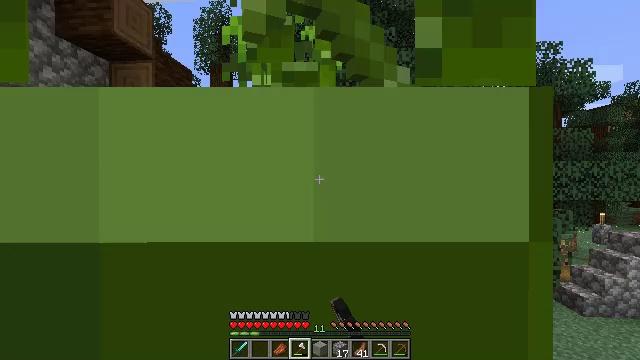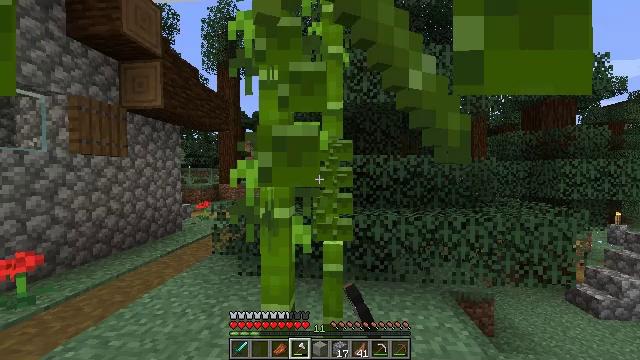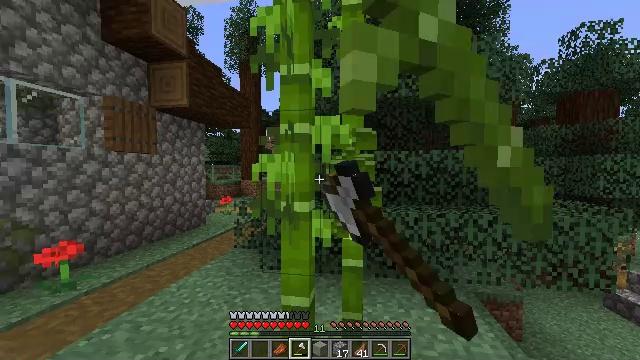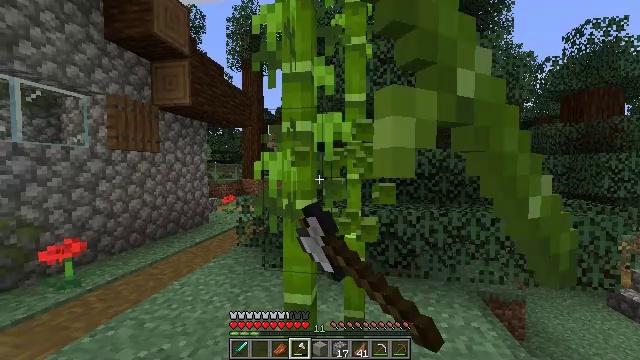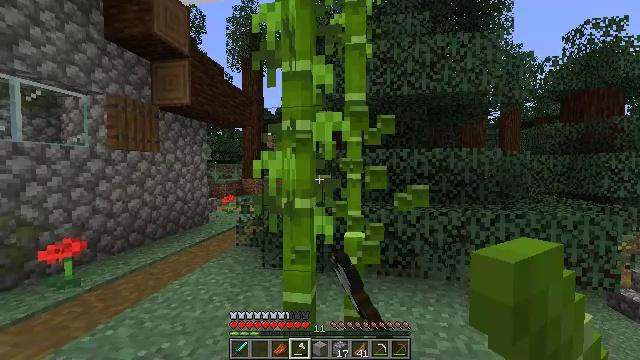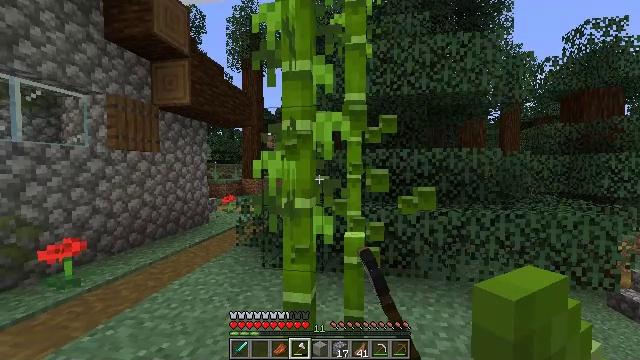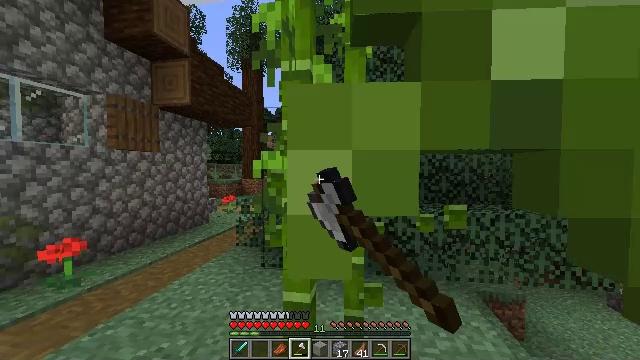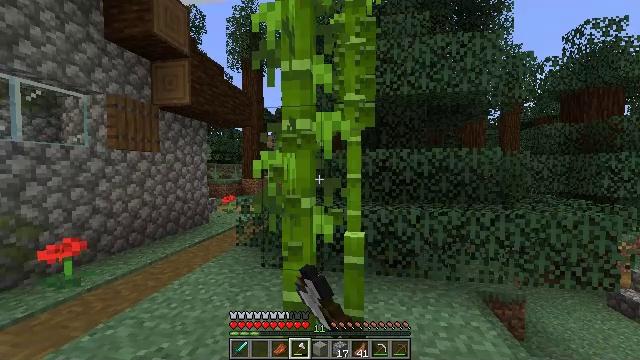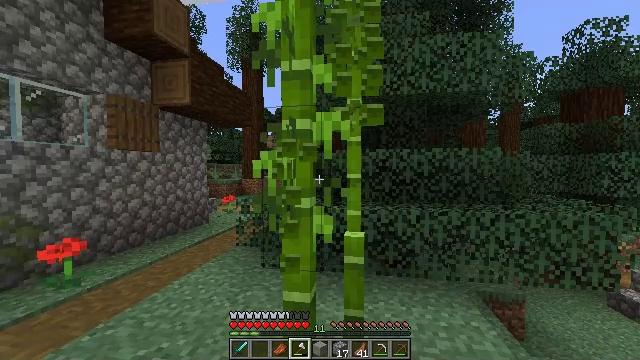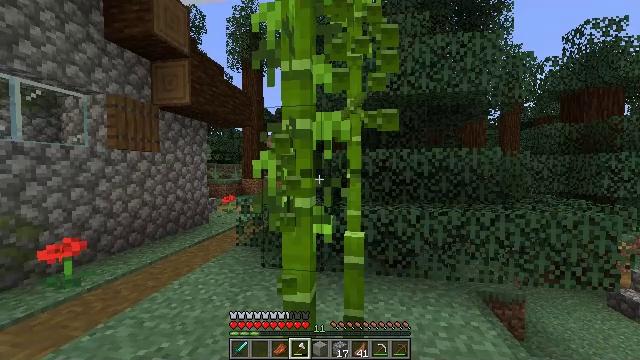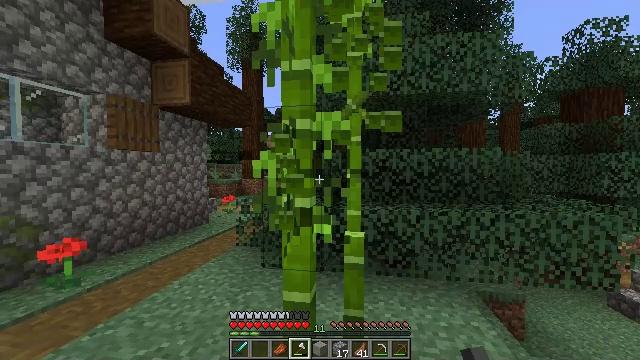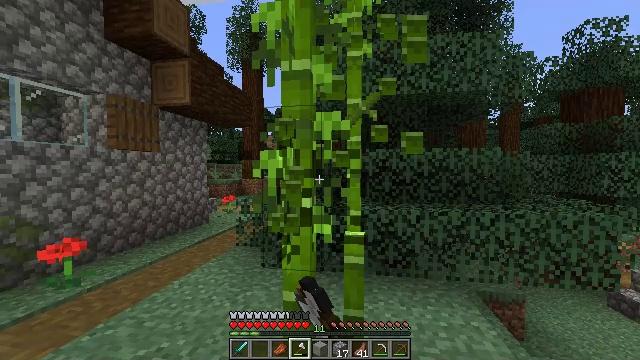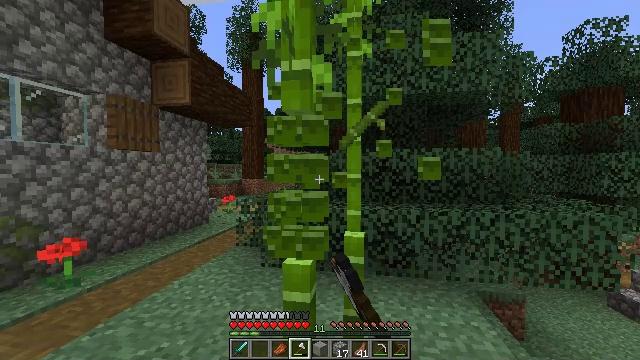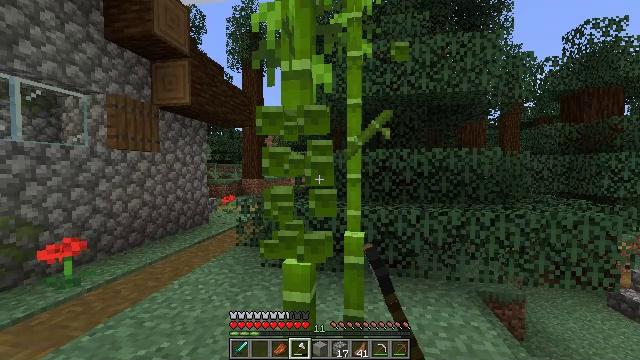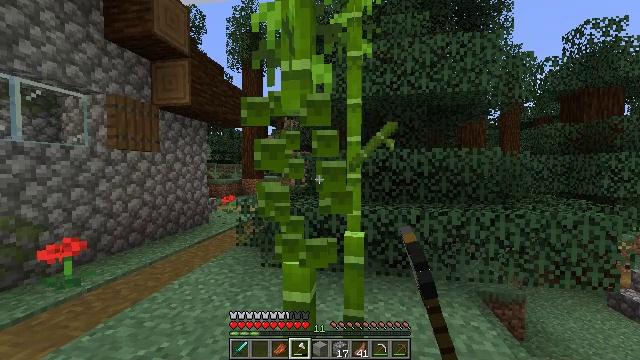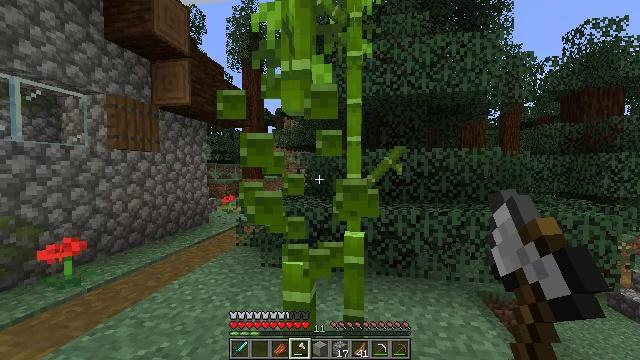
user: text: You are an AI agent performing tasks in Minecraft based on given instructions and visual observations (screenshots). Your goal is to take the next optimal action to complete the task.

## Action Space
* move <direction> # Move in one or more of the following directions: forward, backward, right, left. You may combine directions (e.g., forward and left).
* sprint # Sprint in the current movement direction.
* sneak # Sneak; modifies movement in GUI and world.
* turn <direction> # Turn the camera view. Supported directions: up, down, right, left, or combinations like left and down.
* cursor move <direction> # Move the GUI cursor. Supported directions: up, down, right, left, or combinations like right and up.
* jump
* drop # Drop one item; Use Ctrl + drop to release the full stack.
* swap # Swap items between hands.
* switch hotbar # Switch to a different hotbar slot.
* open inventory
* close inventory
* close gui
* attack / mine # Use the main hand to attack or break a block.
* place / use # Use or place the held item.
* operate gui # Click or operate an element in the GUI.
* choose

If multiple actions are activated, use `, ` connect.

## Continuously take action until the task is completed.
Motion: motion action
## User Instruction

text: Collect some bamboo.
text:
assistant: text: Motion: turn left, attack / mine
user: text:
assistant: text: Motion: turn left, attack / mine
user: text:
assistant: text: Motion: attack / mine
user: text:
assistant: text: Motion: attack / mine
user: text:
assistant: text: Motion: attack / mine
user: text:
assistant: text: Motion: attack / mine
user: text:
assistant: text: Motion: attack / mine
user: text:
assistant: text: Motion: attack / mine
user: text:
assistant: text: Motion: attack / mine
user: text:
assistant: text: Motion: attack / mine
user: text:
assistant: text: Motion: attack / mine
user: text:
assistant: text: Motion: attack / mine
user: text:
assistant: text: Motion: attack / mine
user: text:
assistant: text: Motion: attack / mine
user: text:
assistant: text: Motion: attack / mine
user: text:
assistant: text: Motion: attack / mine
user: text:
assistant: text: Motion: attack / mine
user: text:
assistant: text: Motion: attack / mine
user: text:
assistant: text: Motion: move forward, turn right, attack / mine
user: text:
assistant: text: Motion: move forward, turn right, attack / mine
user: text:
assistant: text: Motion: move forward, attack / mine
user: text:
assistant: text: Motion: move forward, attack / mine
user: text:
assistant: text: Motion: attack / mine
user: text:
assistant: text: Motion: attack / mine
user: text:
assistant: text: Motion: attack / mine
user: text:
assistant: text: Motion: attack / mine
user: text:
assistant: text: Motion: attack / mine
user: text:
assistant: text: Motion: attack / mine
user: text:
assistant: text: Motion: turn right, attack / mine
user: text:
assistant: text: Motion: turn right, attack / mine